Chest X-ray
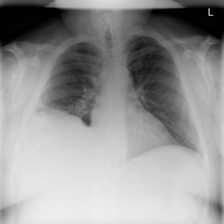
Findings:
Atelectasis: positive
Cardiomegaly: negative
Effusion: negative
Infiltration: negative
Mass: negative
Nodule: negative
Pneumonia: negative
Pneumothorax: negative
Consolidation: negative
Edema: negative
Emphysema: negative
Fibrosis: negative
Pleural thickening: negative
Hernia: negative